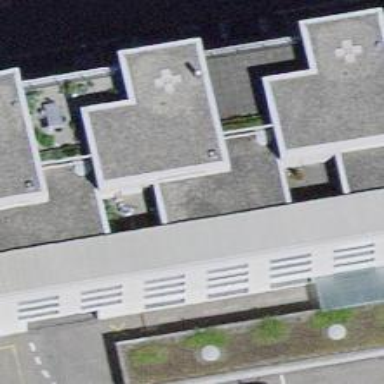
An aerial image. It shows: Building with flat roof.